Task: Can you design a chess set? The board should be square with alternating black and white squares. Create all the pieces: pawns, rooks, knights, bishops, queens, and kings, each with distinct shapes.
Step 5015:
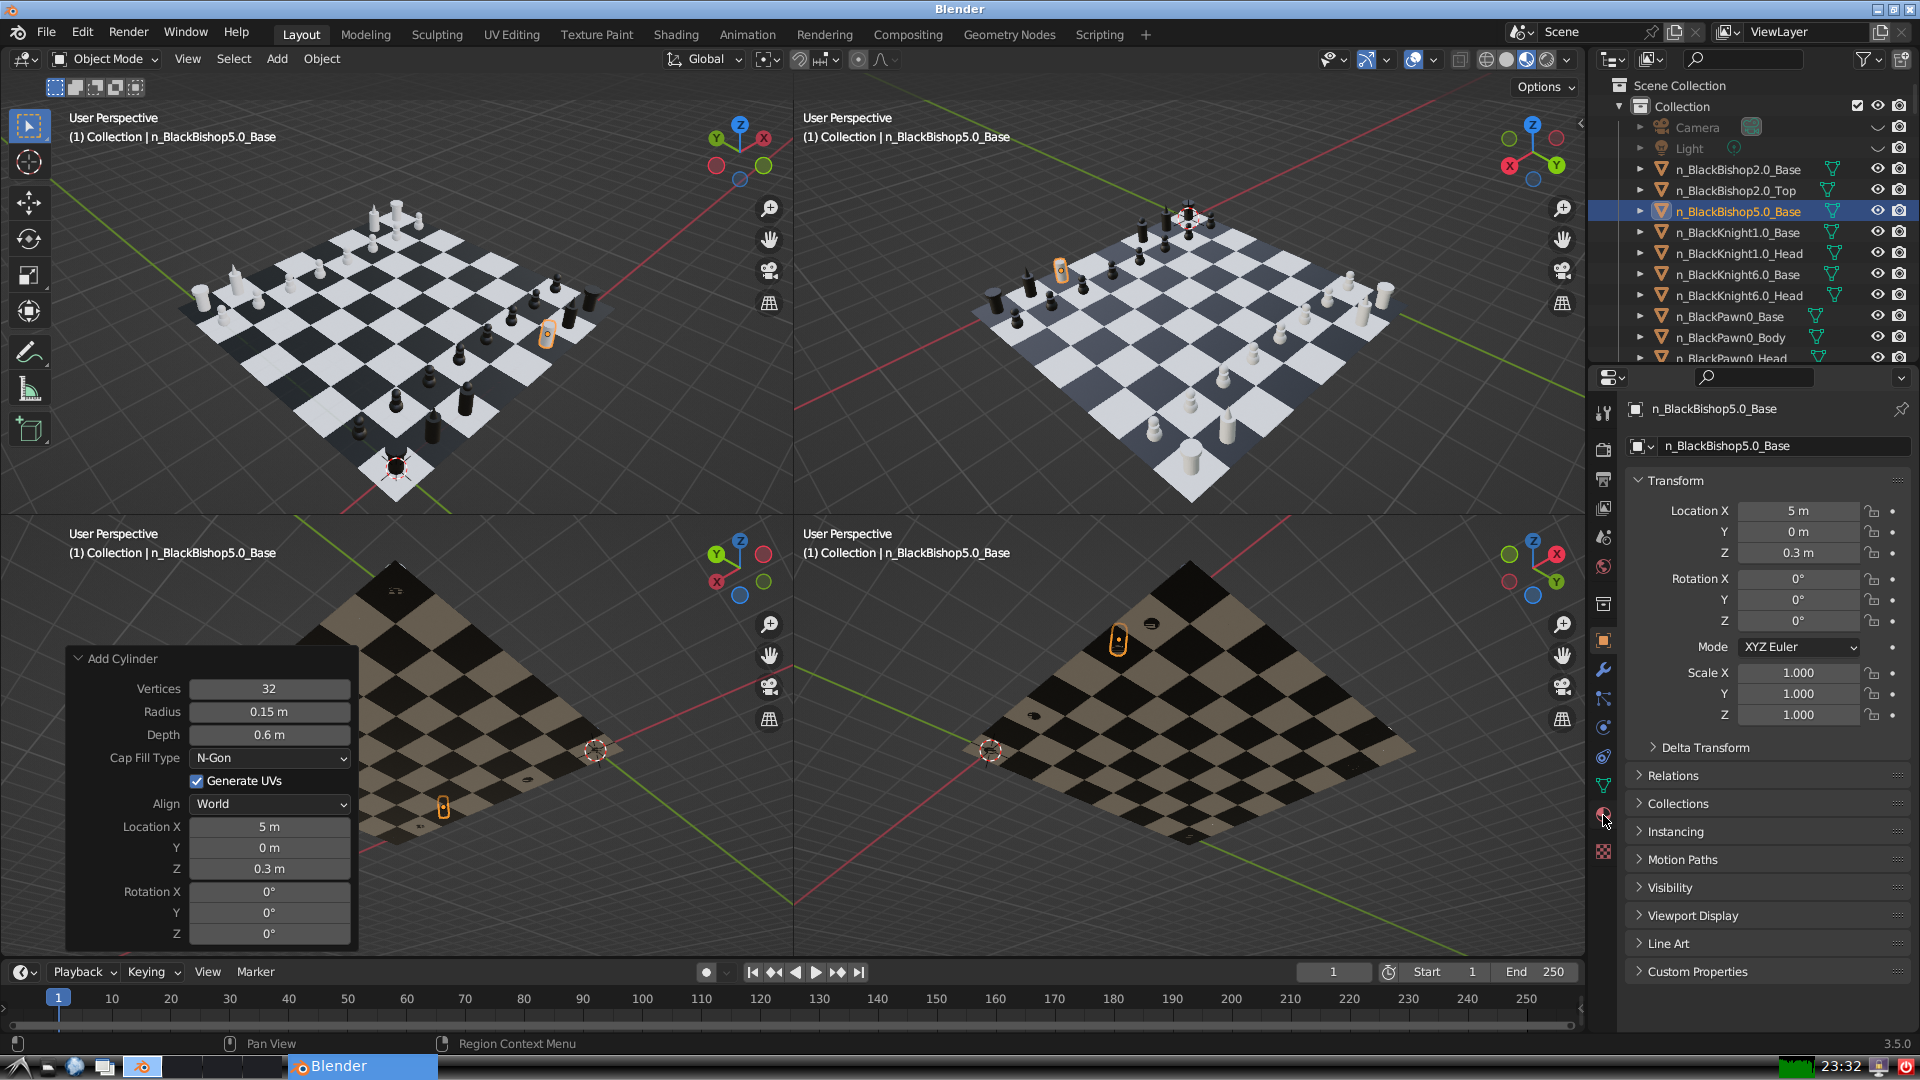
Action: click: no